Interaction volume radius: 5 \u00c5
Interaction volume height: 20 \u00c5
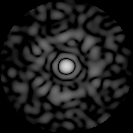
Disorder parameter: 0.8309